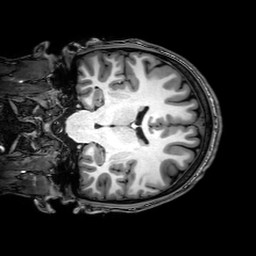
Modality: T1w
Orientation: coronal
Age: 22
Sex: male
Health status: healthy
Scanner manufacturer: philips
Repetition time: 0.008127 s
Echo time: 0.00372 s